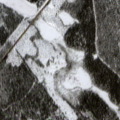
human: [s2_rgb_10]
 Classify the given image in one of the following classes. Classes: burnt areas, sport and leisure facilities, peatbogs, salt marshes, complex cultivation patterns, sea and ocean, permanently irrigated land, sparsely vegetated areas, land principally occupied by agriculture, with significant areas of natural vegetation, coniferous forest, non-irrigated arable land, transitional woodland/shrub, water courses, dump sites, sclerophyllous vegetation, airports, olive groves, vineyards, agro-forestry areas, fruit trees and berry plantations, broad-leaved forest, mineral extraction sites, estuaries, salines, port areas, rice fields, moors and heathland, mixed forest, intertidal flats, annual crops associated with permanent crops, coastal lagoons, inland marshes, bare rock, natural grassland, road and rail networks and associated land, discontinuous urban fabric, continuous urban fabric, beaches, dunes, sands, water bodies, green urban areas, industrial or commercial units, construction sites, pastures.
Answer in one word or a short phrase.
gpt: coniferous forest, transitional woodland/shrub, water bodies